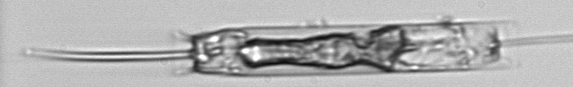
Label: Ditylum_brightwellii